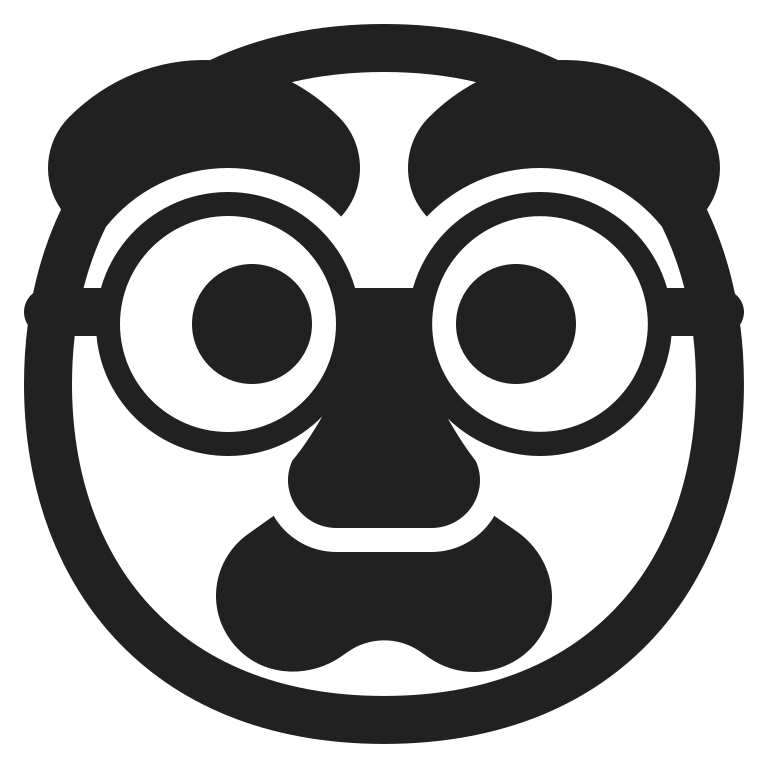
disguised face high contrast